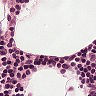
Metastatic tissue present: no